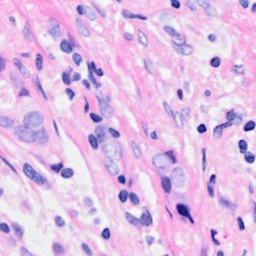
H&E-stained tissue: Breast